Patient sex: M
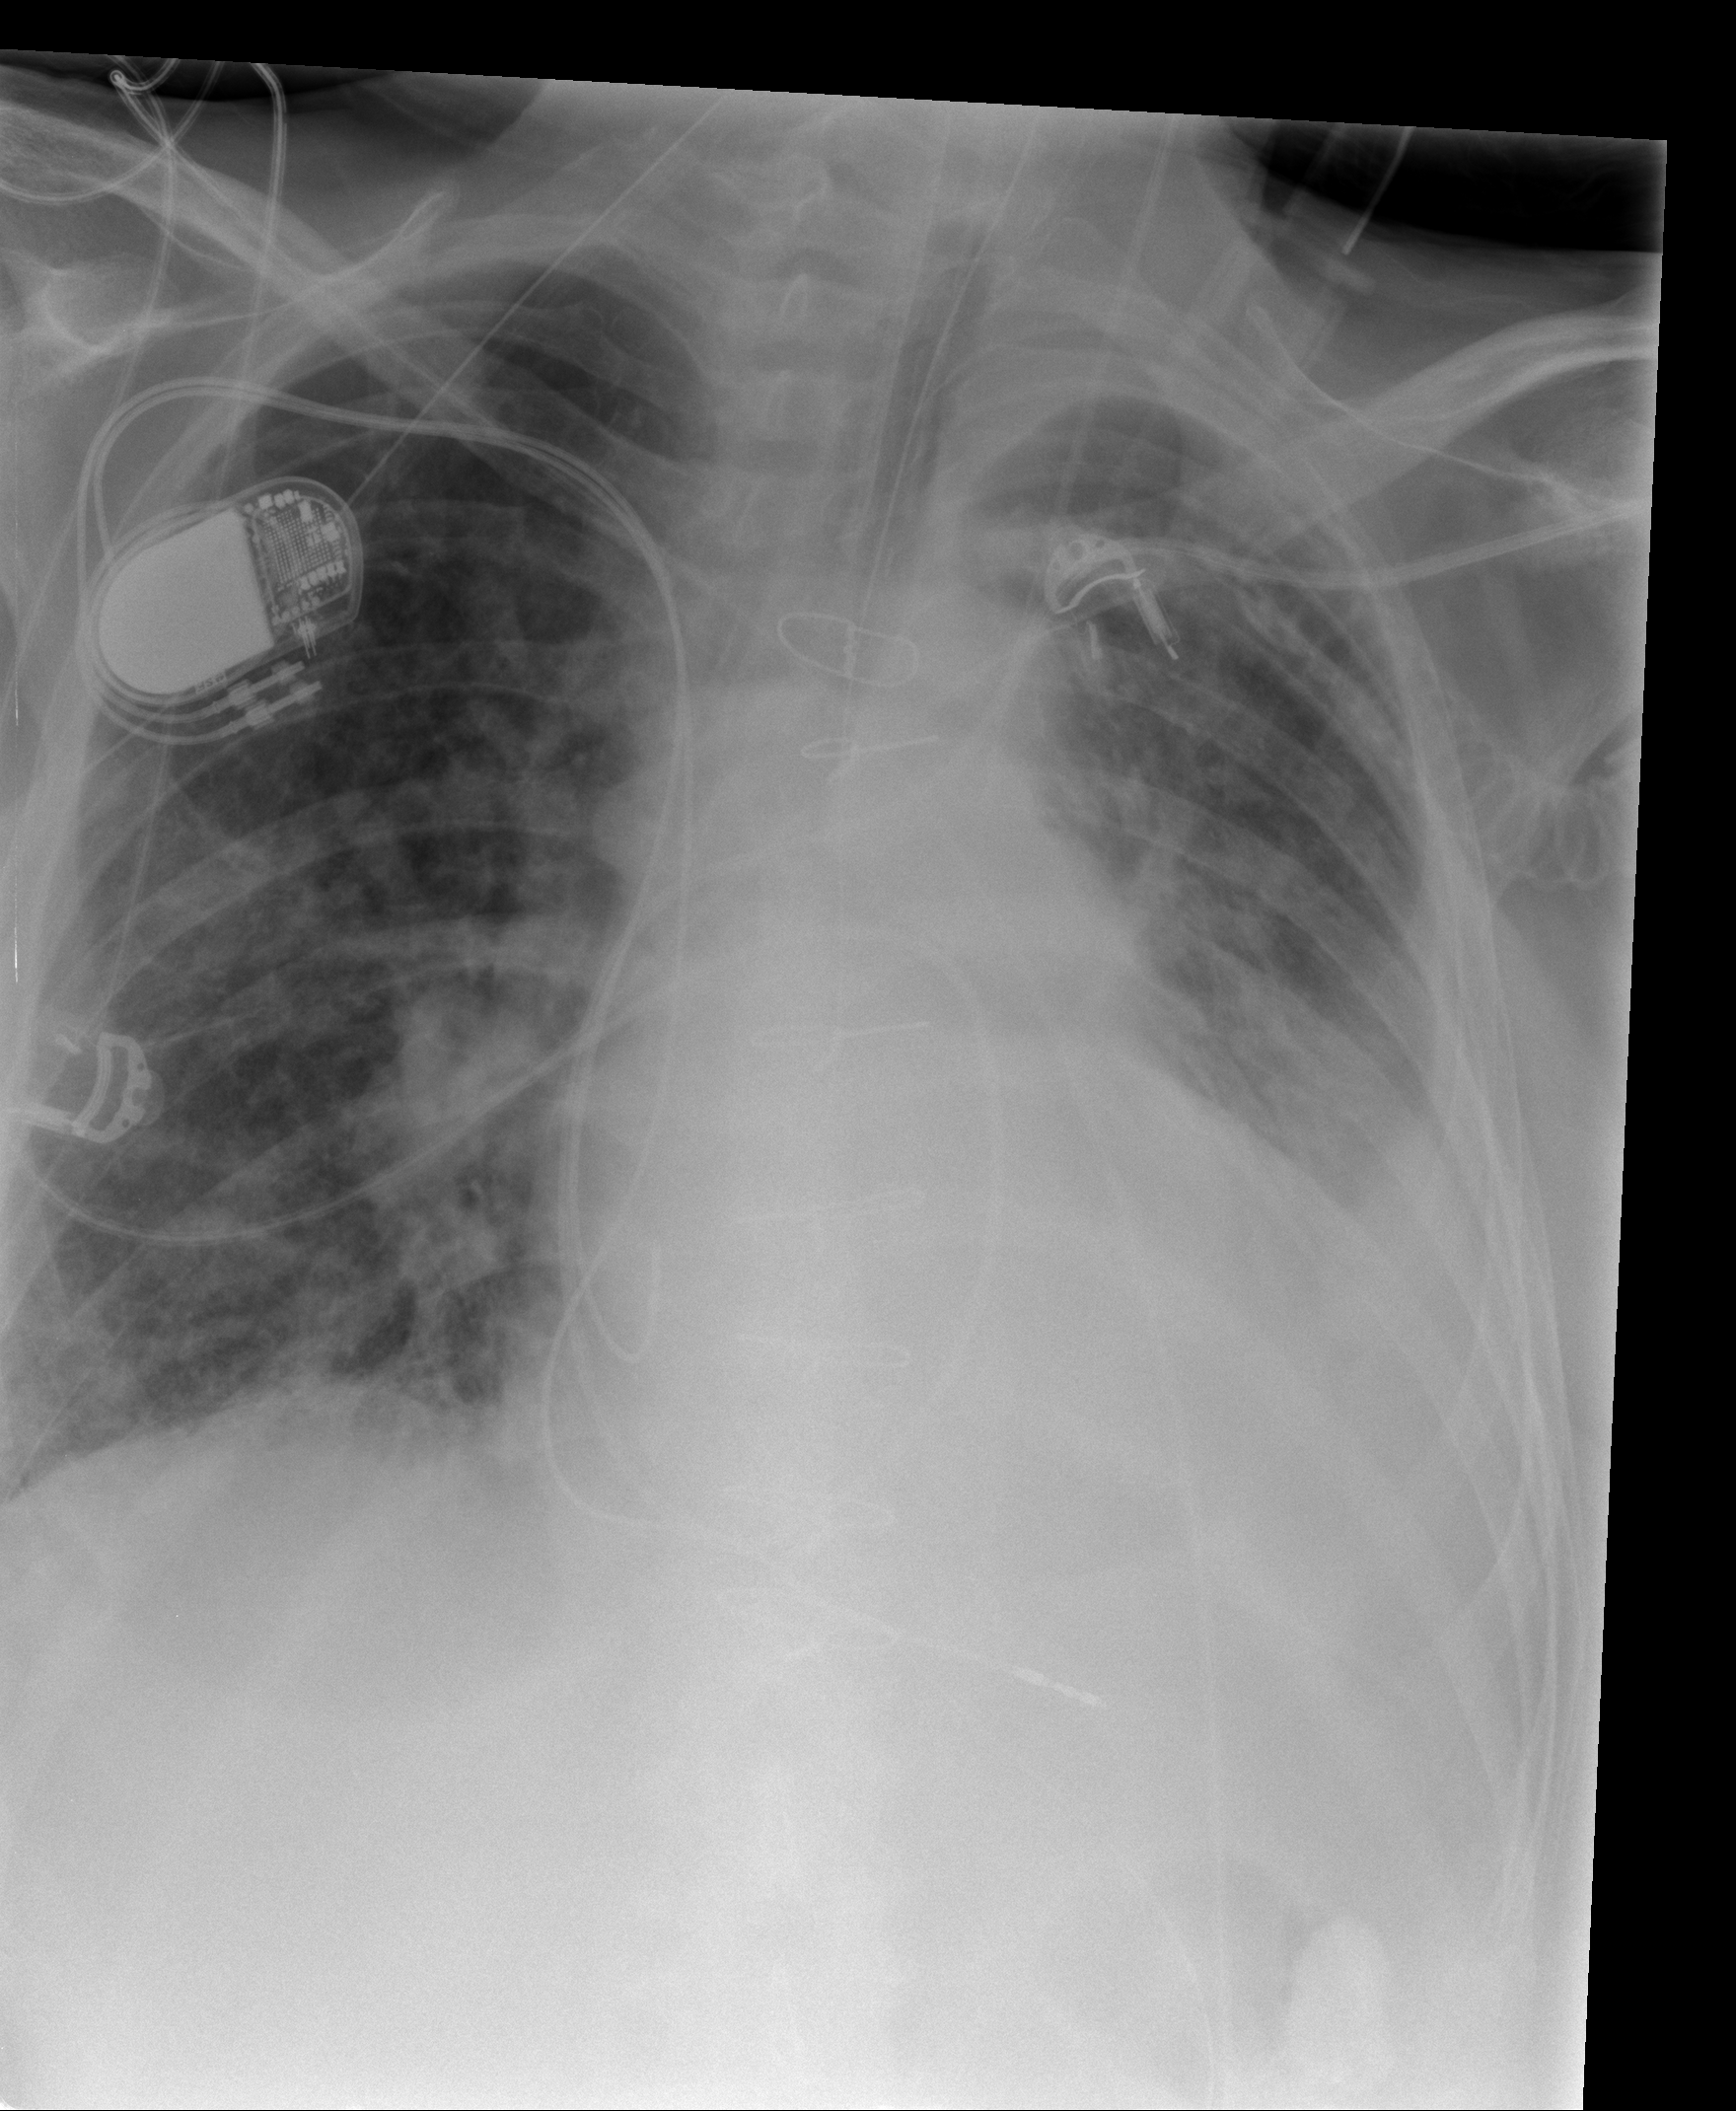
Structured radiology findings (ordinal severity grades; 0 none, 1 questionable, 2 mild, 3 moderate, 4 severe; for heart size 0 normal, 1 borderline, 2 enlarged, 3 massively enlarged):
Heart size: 2
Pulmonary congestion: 2
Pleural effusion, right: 1
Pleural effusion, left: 3
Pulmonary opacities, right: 2
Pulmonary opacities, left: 2
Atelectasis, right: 1
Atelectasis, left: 2